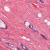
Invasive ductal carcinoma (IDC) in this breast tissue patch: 1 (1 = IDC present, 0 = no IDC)